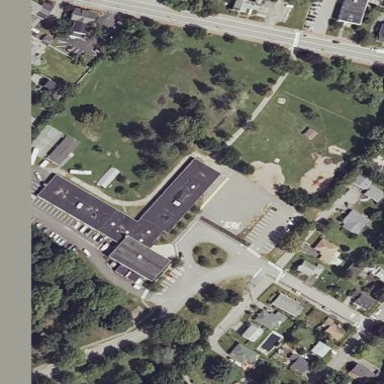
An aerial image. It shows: School building with school amenities.